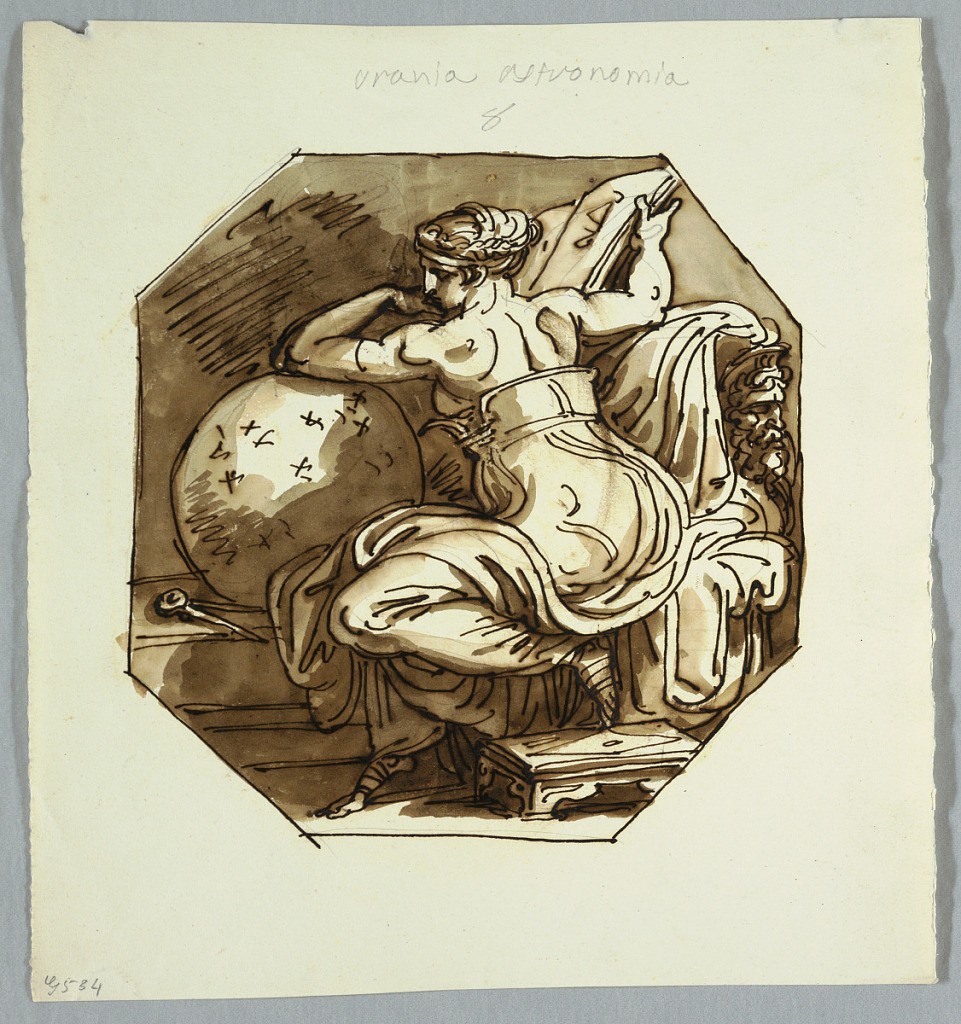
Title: Drawing
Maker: Felice Giani, Italian, 1758–1823
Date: About 1801
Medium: Pen and brown ink, brown wash, over black chalk, on rolled paper.
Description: Vertical Rectangle. Shown in the pose of the Libyan Sibyl by Michelangelo. The left arm leans upon a star sphere. The right hand holds the book. A mosk is at right.